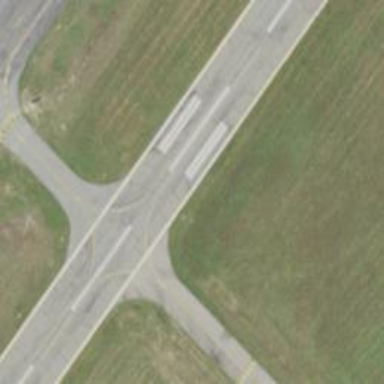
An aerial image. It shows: View of taxiway at the airport.